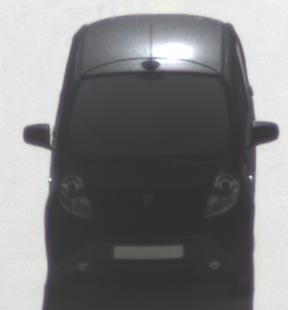
Make: Peugeot
Model: iOn
Detailed model: iOn
Model produced from: 2010/12
Model produced until: 2013/02
Doors: 5
Color: black
Road condition: dry road
Daytime: morning or afternoon
Contrast: high contrast